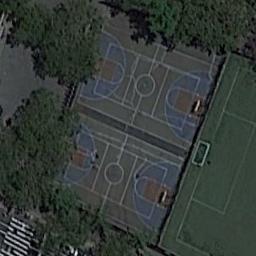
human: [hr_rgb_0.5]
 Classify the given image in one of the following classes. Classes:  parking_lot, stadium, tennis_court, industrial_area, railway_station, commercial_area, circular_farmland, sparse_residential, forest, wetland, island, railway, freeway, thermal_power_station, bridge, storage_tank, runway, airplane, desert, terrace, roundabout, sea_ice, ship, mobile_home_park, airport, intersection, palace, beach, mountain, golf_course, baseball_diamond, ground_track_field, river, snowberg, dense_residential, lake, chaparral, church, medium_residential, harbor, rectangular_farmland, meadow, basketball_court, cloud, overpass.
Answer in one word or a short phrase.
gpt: basketball_court